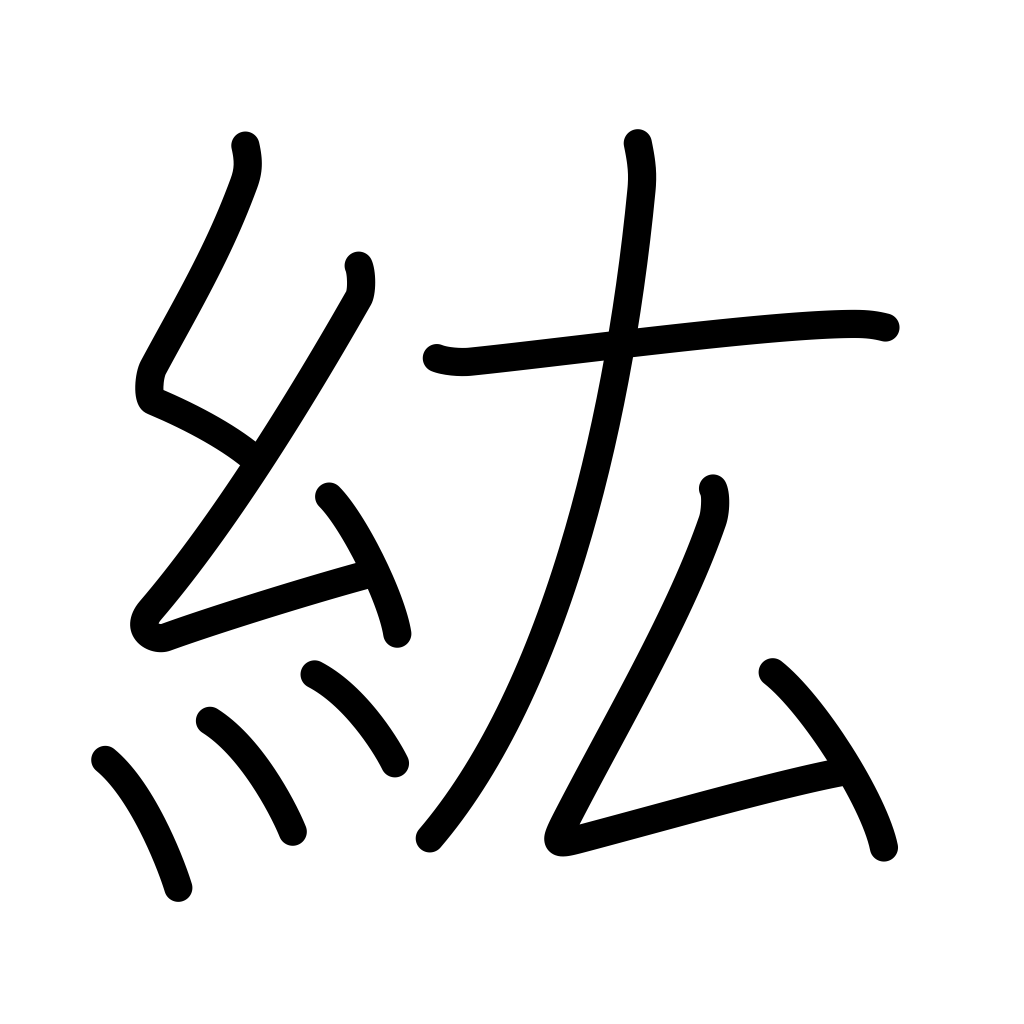
Meaning: large